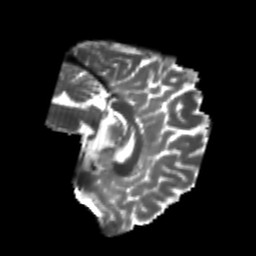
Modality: T2w
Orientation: sagittal
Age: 24
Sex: male
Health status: healthy
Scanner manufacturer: philips
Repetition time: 7.388 s
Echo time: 0.08599 s